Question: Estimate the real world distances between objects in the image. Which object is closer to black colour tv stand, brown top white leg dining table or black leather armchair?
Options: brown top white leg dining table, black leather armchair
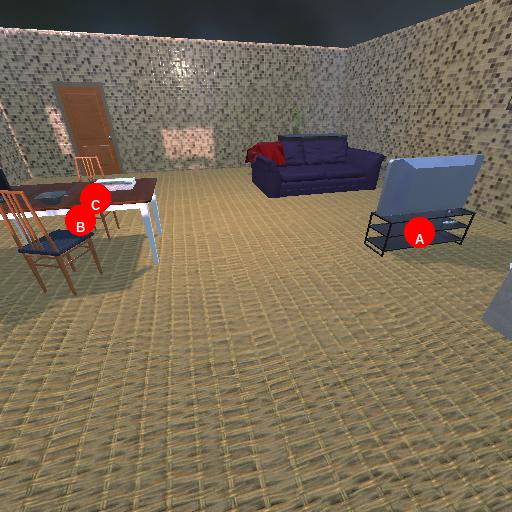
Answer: brown top white leg dining table